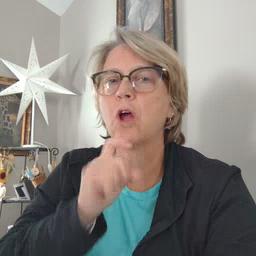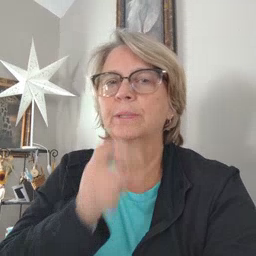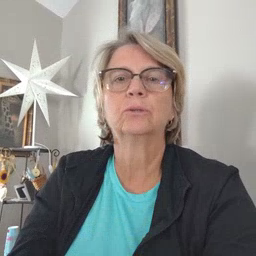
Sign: garbage